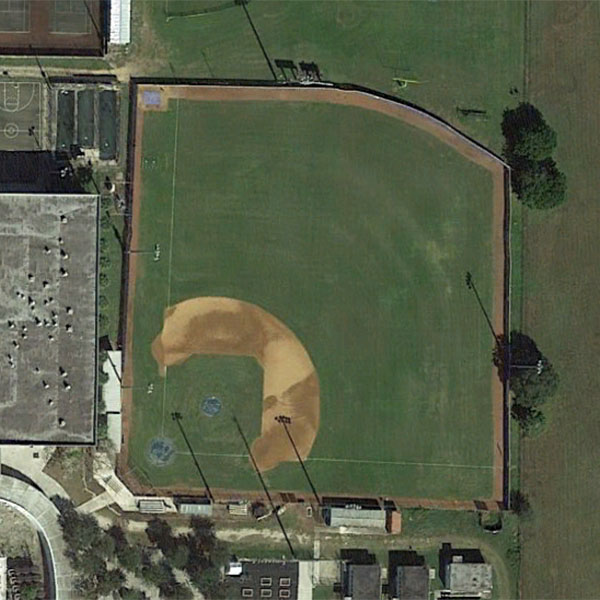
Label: BaseballField